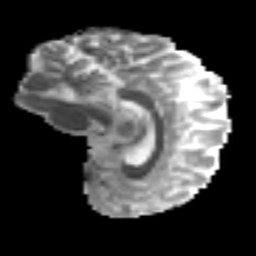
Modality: MD
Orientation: sagittal
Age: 37
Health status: ill
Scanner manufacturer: philips
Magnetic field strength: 3 T
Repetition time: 9 s
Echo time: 0.127 s